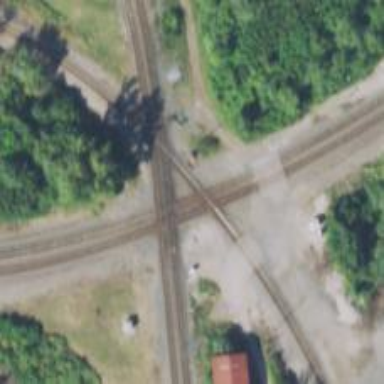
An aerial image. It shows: Railway crossing.